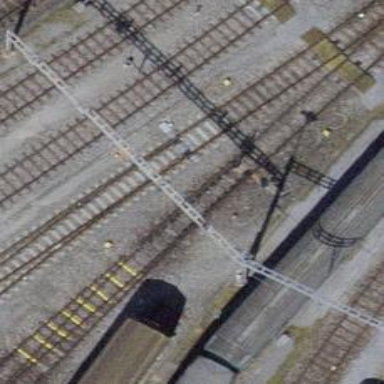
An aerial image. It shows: Railway switch.